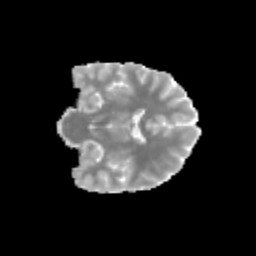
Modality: MD
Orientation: coronal
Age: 13
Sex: female
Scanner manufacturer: siemens
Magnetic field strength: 3 T
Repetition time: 3.8 s
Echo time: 0.07 s